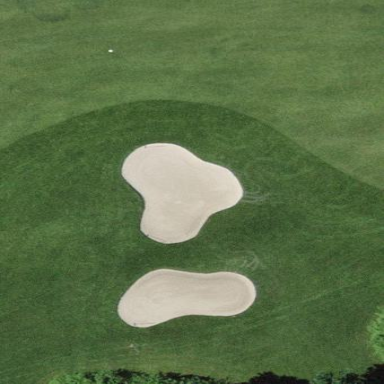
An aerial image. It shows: Sand bunker on golf course.